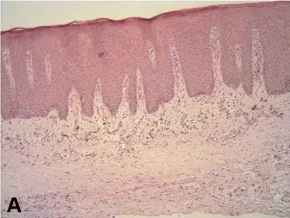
Histopathological appearance of melanoacanthoma stained with hematoxylin-eosin at different magnifications.
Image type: pathology (h&e)